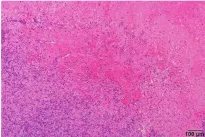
Histopathological findings of cardiac monophasic synovial sarcoma. Resected specimens demonstrate that the tumor has spindle cell components with mitotic activity, focal necrosis, no rhabdoid cells (A-C).
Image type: pathology (h&e)